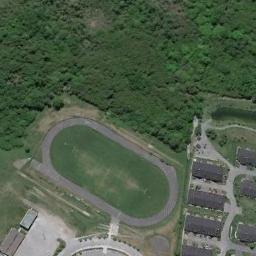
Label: ground_track_field